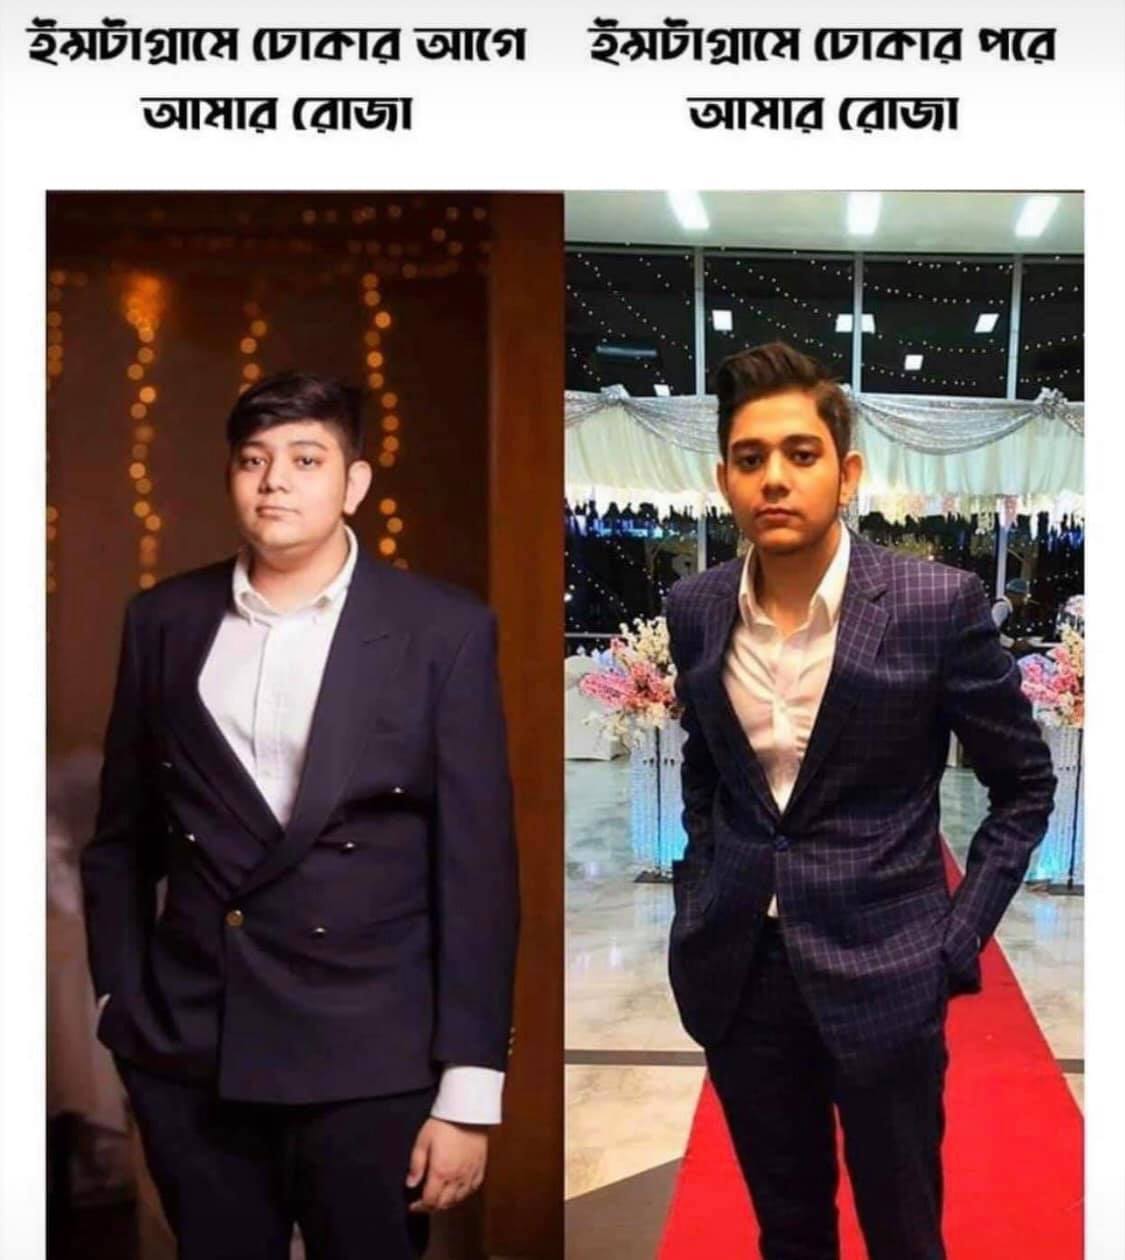
Caption: ইন্সটাগ্রামে ঢোকার আগে আমার রোজা    ইন্সটাগ্রামে ঢোকার পরে আমার রোজা
Label: non-hate